Question:
Want to create a table as shown in the image in iOS Xcode
Unable to remove space between cells Using Collection view as in the image below:
<URL>
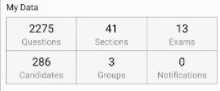
Answer: If you need to achieve this using 'UITableView', you have to customise 'UITableViewCell'.
Otherwise its better to do with 'UICollectionView'